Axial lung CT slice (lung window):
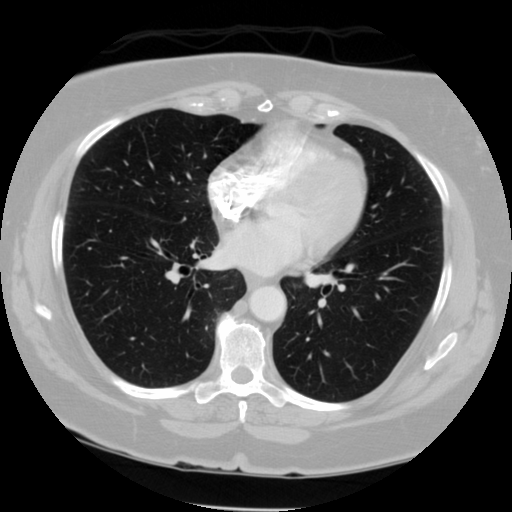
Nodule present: no